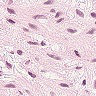
Metastatic tissue present: no